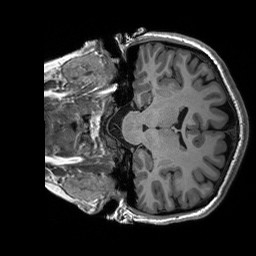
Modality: T1w
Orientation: coronal
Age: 20
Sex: female
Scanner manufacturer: siemens
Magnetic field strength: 3 T
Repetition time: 2.53 s
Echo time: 0.00227 s